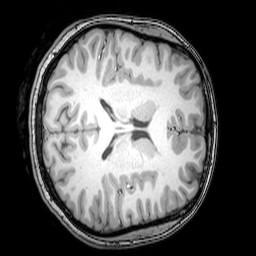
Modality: T1w
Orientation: axial
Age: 22
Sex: female
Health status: healthy
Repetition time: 0.081 s
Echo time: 0.037 s